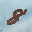
Label: 8